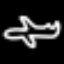
Label: airplane